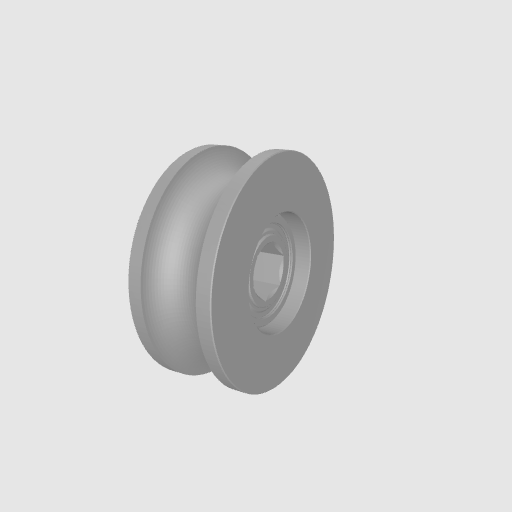
Part: UWheel8RID